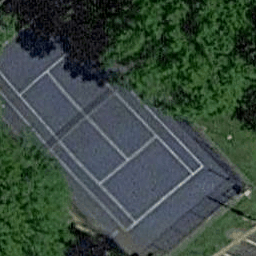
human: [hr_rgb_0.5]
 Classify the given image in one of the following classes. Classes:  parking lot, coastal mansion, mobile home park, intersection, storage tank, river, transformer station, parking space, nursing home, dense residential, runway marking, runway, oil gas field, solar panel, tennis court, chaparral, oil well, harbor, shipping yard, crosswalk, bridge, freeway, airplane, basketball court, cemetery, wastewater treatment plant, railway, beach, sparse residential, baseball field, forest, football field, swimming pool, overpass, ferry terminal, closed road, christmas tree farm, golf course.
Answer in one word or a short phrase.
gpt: tennis court